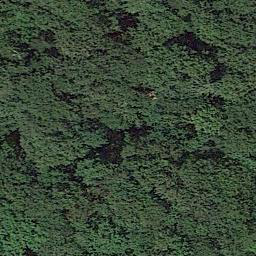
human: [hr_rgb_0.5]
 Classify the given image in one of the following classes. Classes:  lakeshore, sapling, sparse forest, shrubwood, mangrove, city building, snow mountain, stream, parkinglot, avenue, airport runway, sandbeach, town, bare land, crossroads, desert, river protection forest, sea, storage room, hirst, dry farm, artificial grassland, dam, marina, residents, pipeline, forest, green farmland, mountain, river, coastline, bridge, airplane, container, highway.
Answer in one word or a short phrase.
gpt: forest